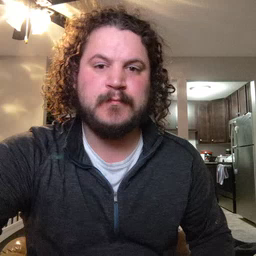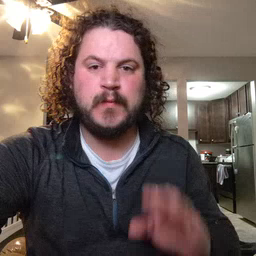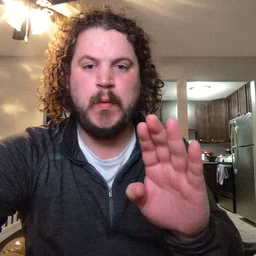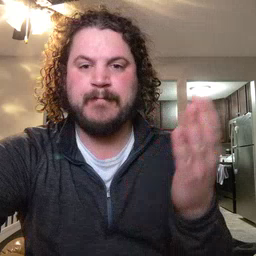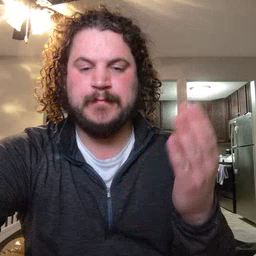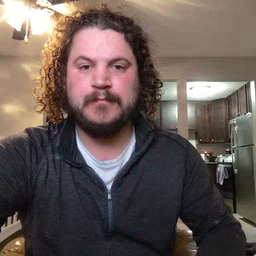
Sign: open